Interaction volume radius: 10 \u00c5
Interaction volume height: 25 \u00c5
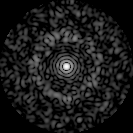
Disorder parameter: 0.8349